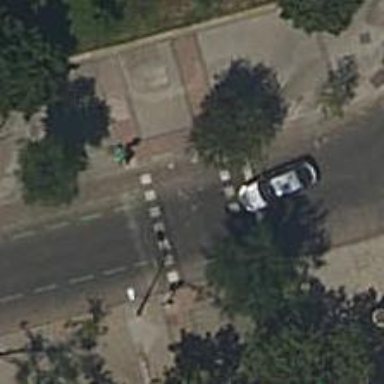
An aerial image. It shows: Crossing with traffic signals.